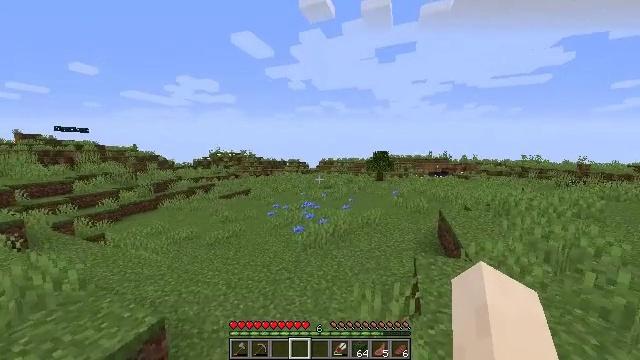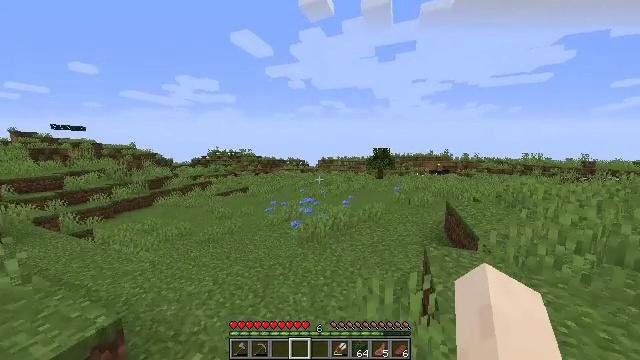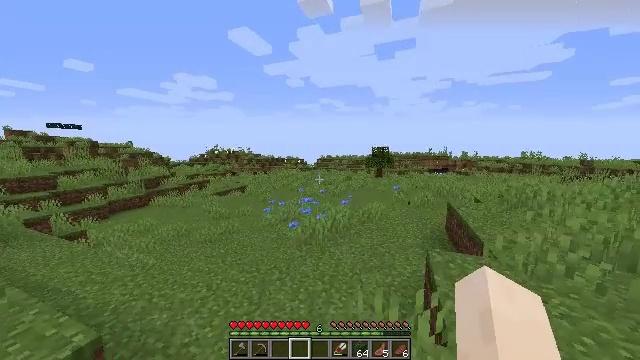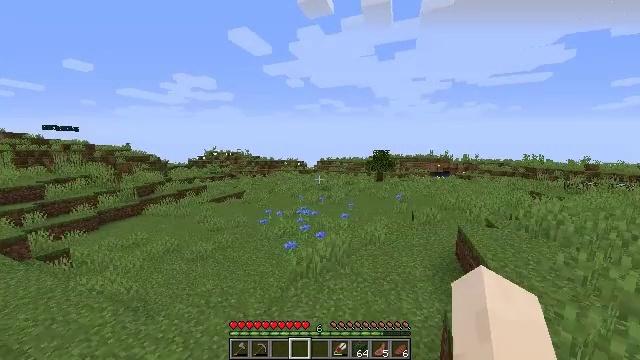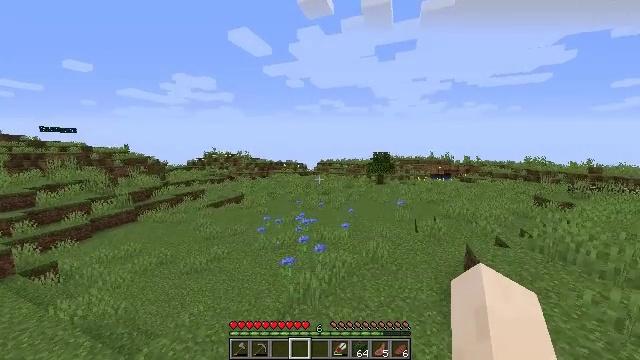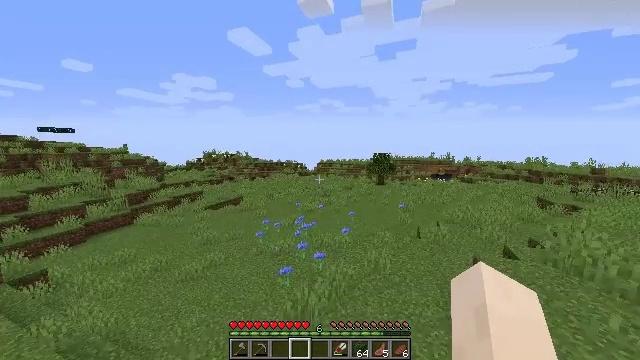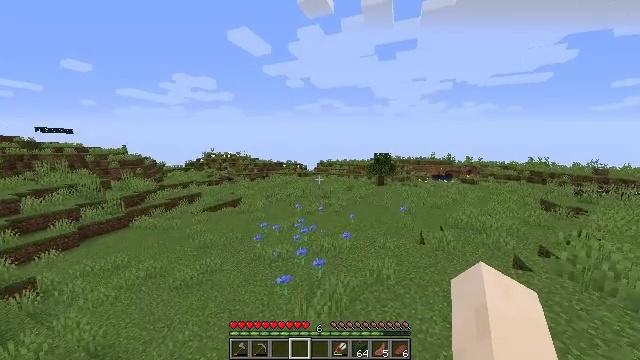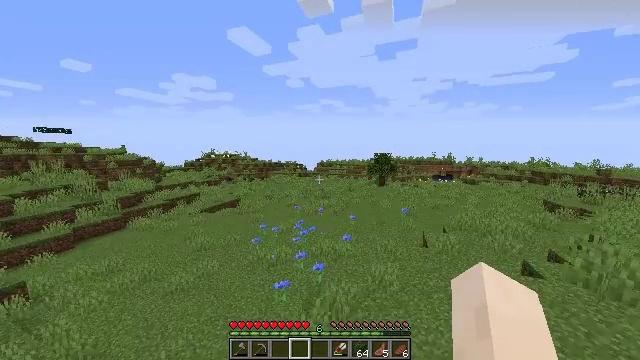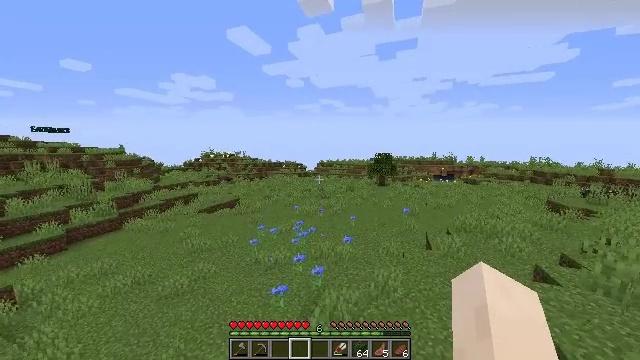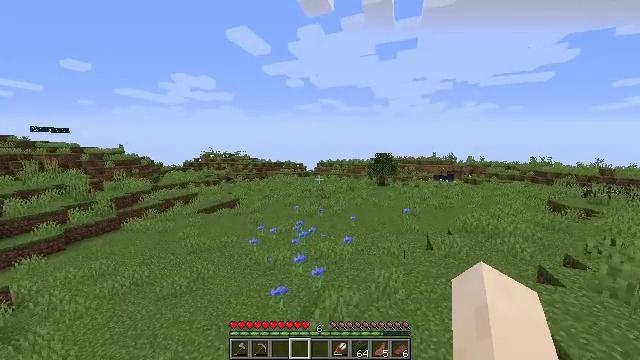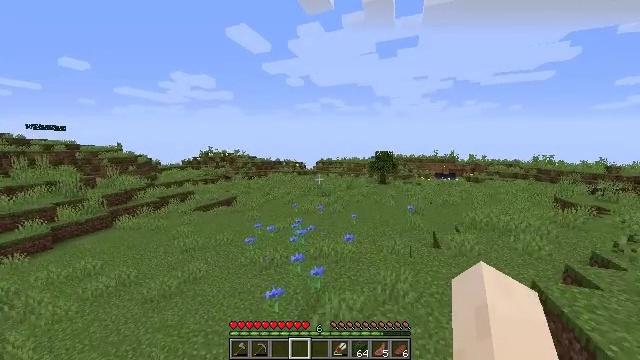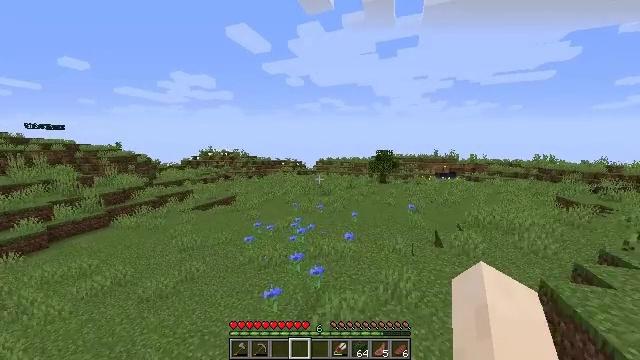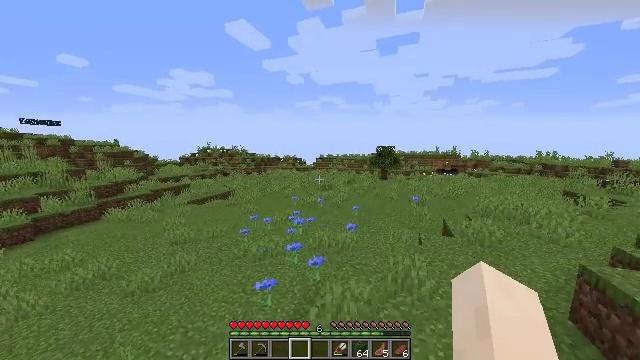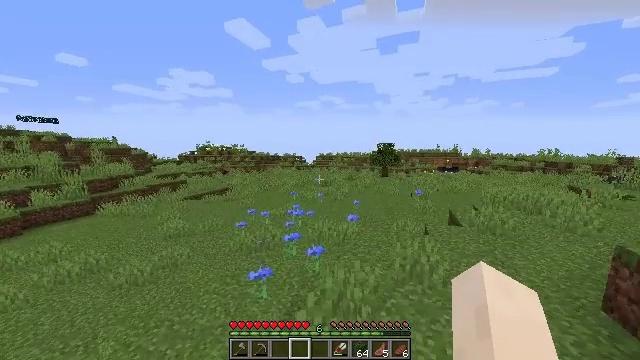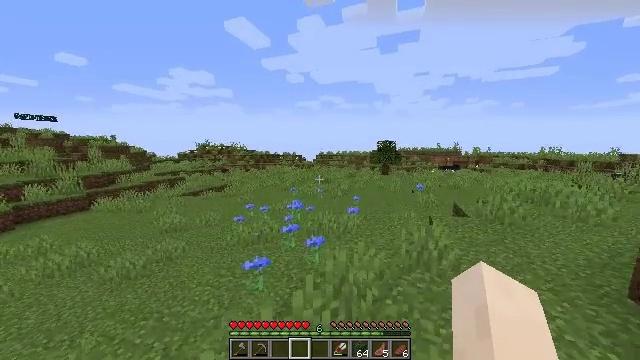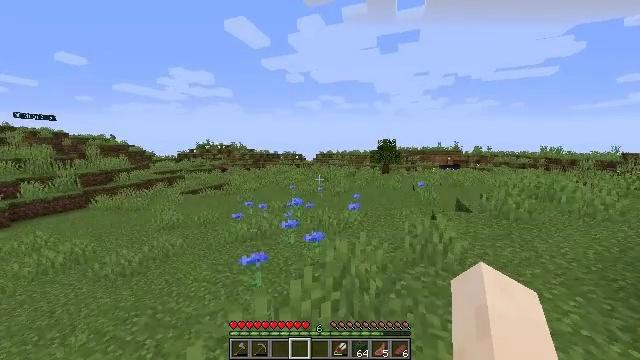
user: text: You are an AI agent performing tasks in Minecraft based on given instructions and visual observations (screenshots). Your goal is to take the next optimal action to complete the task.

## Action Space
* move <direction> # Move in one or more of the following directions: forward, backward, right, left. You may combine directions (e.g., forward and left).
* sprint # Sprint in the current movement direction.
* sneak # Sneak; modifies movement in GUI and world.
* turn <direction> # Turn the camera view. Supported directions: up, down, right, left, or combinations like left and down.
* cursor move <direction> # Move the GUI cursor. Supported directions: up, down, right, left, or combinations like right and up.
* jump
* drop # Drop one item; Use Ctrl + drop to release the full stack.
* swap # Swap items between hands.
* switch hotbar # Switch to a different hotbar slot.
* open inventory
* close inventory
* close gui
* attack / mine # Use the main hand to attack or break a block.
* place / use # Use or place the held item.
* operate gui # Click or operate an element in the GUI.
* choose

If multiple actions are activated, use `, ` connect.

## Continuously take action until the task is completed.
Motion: motion action
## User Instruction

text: Craft a white carpet.
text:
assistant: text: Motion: move forward, sprint, jump
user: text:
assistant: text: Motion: move forward, sprint, jump
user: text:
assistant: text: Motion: move forward, sprint, jump
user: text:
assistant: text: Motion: move forward, sprint, jump
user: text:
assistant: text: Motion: move forward, sprint, jump
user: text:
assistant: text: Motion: move forward, sprint, jump
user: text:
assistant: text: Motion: move forward, sprint, jump
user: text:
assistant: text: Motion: move forward, sprint, jump
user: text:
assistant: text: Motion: move forward, sprint, jump
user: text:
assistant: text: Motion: move forward, sprint, jump
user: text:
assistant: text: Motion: move forward, sprint, jump
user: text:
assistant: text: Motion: move forward, sprint, jump
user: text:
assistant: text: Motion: move forward, sprint, jump
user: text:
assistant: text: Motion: move forward, sprint, jump
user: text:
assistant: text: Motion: move forward, sprint, jump
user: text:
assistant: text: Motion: move forward, sprint, jump
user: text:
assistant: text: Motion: move forward, sprint, jump
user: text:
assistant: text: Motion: move forward, sprint, jump
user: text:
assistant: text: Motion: move forward, sprint, jump
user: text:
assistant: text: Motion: move forward, sprint, jump
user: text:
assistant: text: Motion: move forward, sprint, jump
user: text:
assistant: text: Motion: move forward, sprint, jump
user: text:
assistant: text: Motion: move forward, sprint, jump
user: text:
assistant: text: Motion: move forward, sprint, jump
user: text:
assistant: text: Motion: move forward, sprint, jump
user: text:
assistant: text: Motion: move forward, sprint, jump
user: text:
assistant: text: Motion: move forward, sprint, jump
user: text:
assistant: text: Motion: move forward, sprint, jump
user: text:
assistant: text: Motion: move forward, sprint, jump
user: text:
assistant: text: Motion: move forward, sprint, turn left, jump